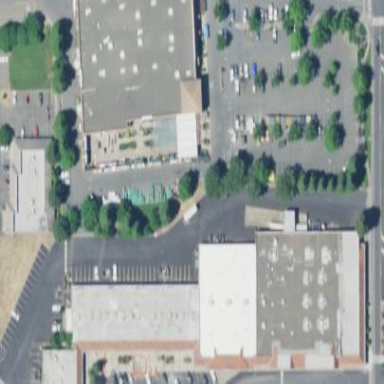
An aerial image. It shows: Retail building.